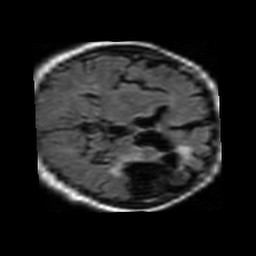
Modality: FLAIR
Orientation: axial
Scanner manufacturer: philips
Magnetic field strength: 1.5 T
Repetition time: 6 s
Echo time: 0.12 s